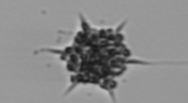
Label: Dictyocha